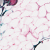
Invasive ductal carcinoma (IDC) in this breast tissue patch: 0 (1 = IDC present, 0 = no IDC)